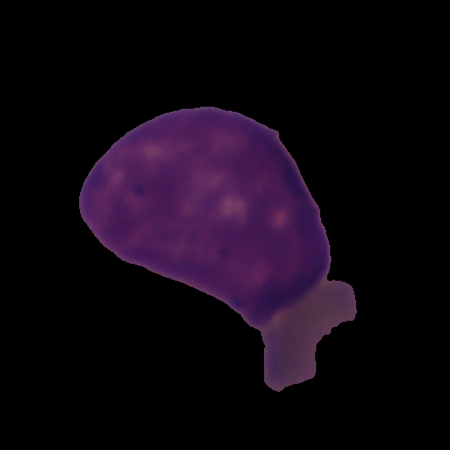
Label: cancer